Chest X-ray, AP view. Patient: 57 years old, sex F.
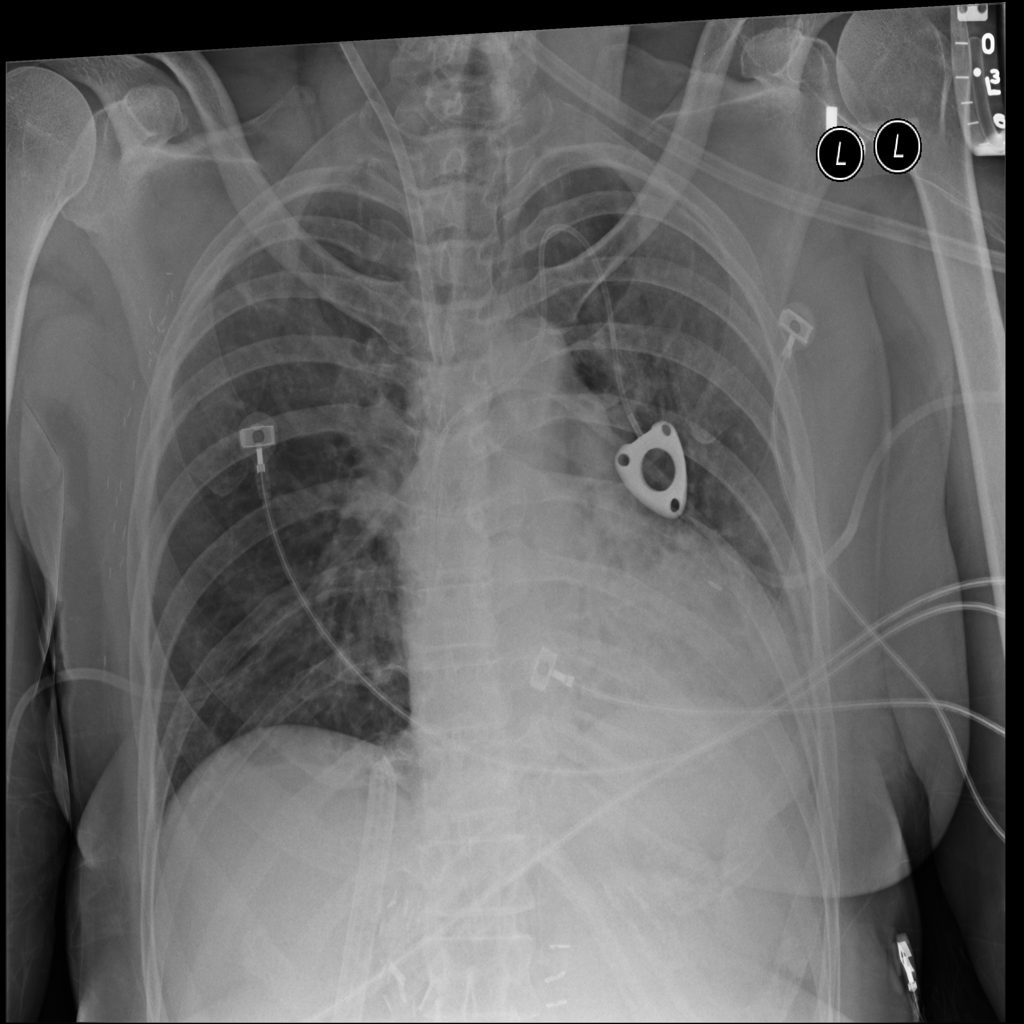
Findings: Cardiomegaly, Effusion